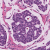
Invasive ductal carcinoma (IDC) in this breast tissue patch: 1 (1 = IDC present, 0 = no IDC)